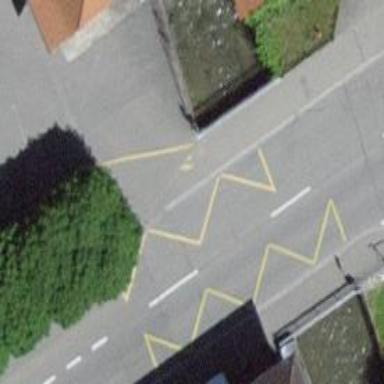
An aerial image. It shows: Secondary road with asphalt surface and bridge. There is sidewalk on the left side.